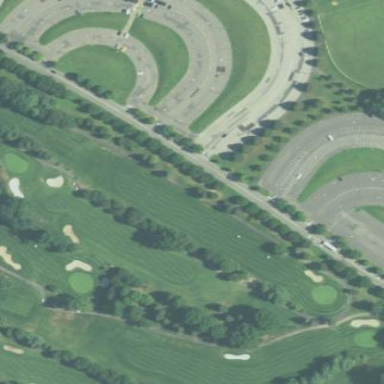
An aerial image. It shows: Golf fairway surrounded by grass.